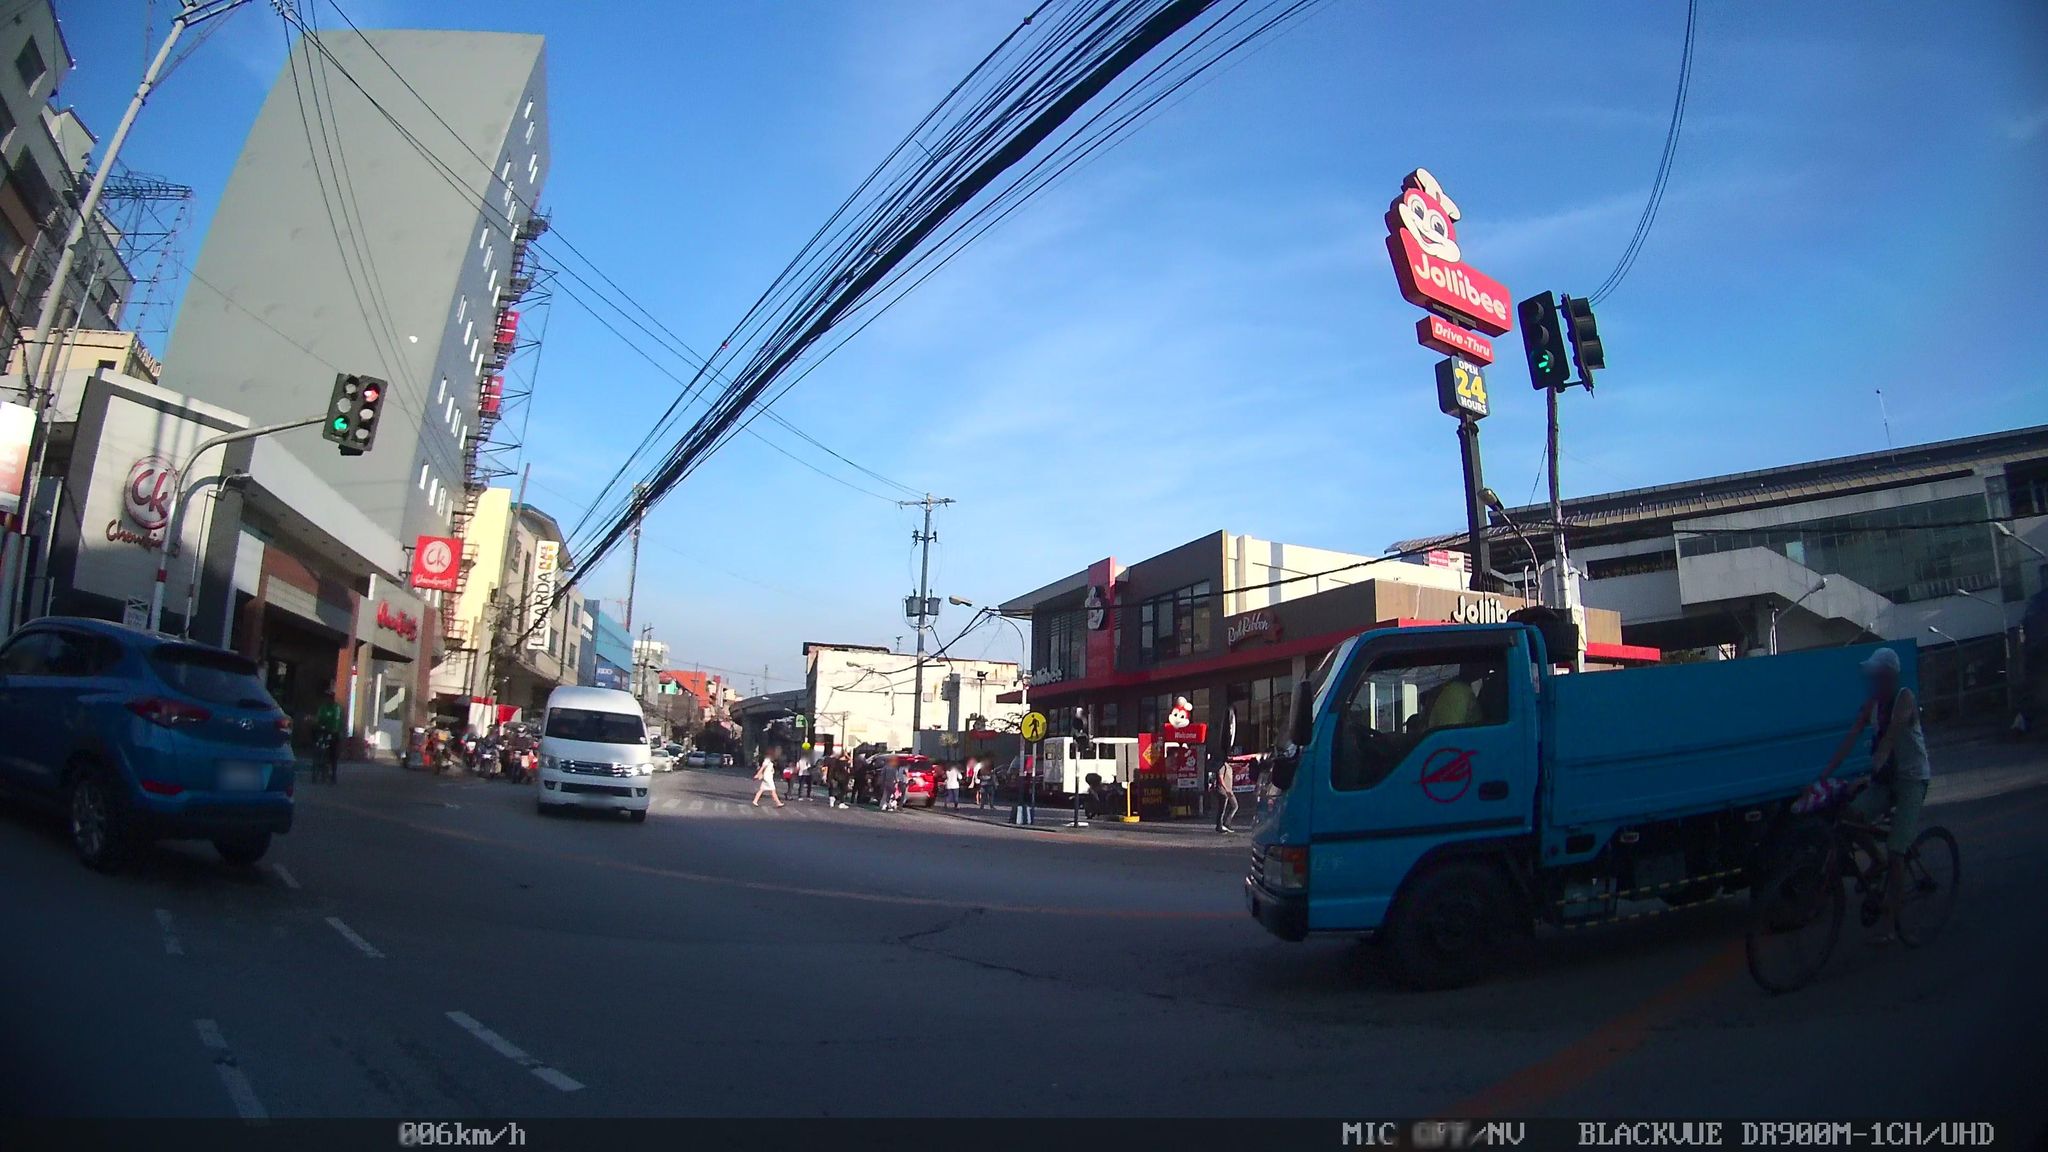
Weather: clear
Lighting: day
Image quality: good
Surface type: driving surface
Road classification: secondary
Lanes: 4
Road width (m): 13
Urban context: urban centre
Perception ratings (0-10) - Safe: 1.26, Lively: 2.81, Beautiful: 1.12, Boring: 2.12, Depressing: 6.89, Wealthy: 1.5